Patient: sex M, age 46
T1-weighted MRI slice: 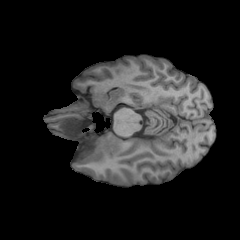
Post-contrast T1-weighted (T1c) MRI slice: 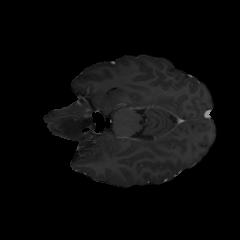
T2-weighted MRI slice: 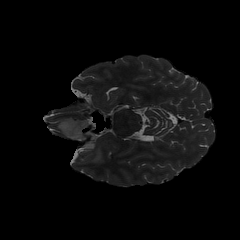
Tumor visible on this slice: yes
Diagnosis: Astrocytoma, IDH-mutant
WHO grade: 2